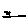
Label: line